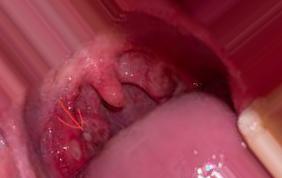
Condition: Mouth Ulcer